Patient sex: F
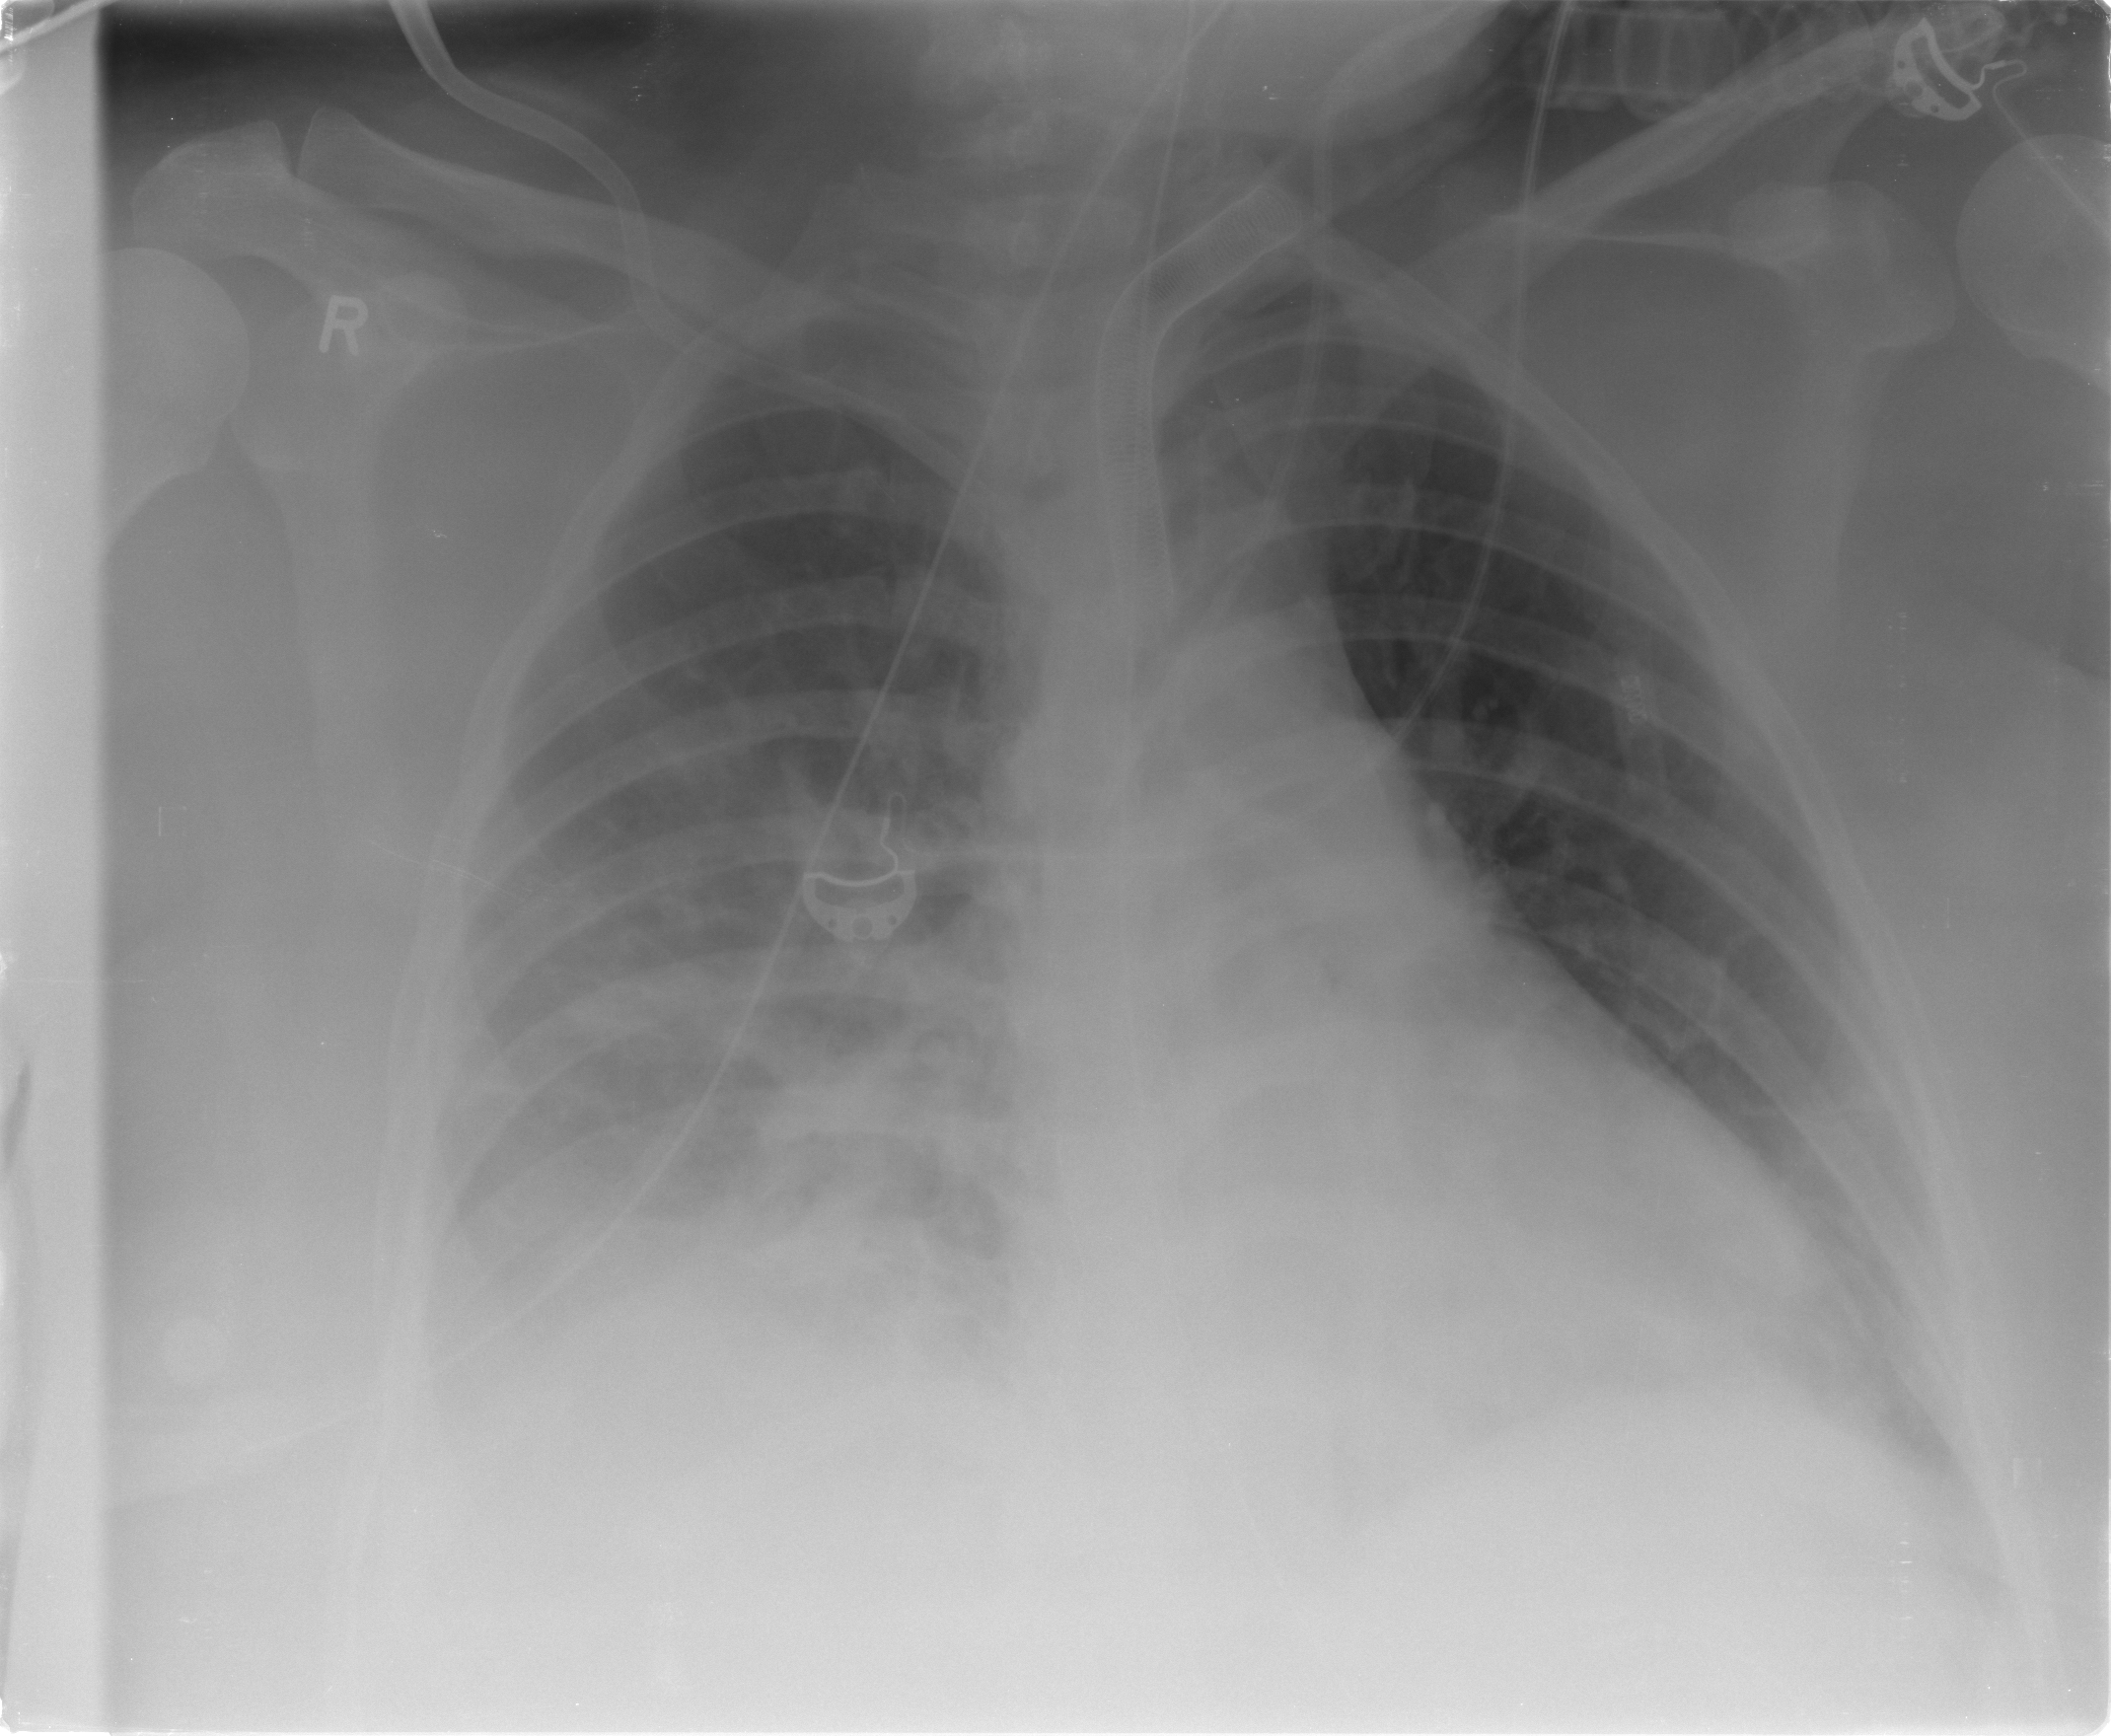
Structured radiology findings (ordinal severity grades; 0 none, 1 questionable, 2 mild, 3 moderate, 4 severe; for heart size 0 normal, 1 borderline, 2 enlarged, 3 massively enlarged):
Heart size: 0
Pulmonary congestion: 3
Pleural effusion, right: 2
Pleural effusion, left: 0
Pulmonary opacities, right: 0
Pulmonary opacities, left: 0
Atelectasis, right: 2
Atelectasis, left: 0